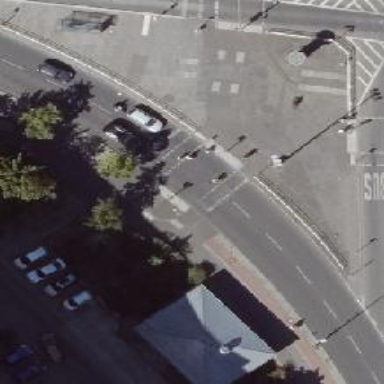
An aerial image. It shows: Road with traffic signals.